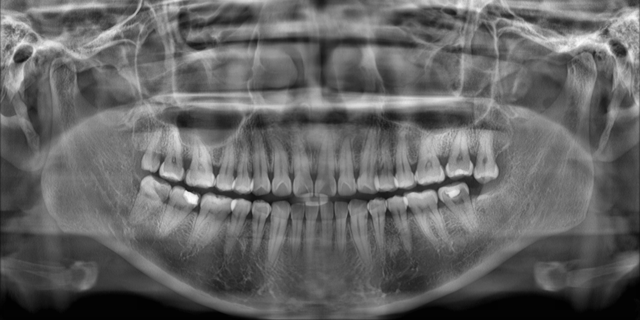
adult